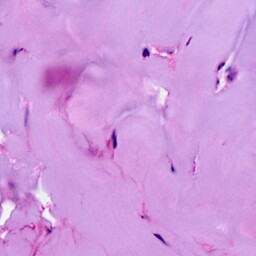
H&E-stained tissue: Breast